Interaction volume radius: 5 \u00c5
Interaction volume height: 10 \u00c5
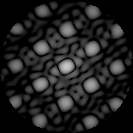
Disorder parameter: 0.1614